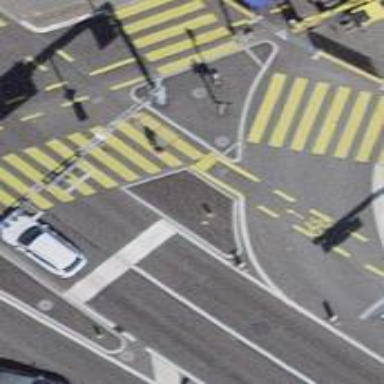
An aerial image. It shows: Crossing with traffic signals.